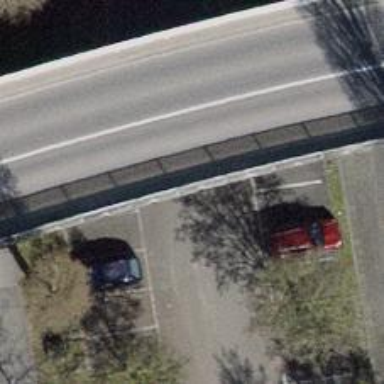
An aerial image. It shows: Asphalt parking aisle off service road.